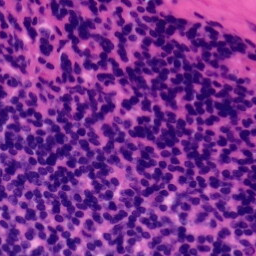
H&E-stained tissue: Tonsil